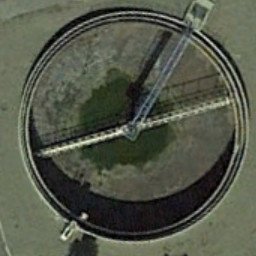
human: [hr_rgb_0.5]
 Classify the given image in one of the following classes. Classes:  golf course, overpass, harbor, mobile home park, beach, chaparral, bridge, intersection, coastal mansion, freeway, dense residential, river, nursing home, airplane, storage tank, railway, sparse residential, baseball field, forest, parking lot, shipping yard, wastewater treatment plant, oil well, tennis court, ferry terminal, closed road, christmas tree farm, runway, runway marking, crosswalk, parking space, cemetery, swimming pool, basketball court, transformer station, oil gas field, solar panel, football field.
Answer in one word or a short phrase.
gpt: wastewater treatment plant